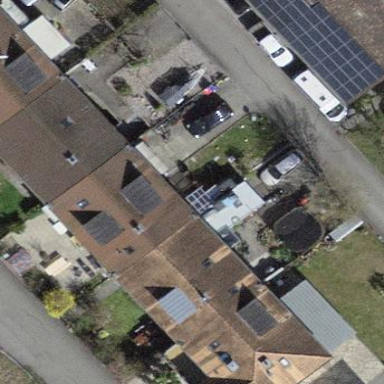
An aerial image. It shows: Terrace-style building with gabled roof.